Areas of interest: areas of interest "Jiangsu Jinshiyuan Latex Products Co., Ltd. Minfang Road Factory Area"
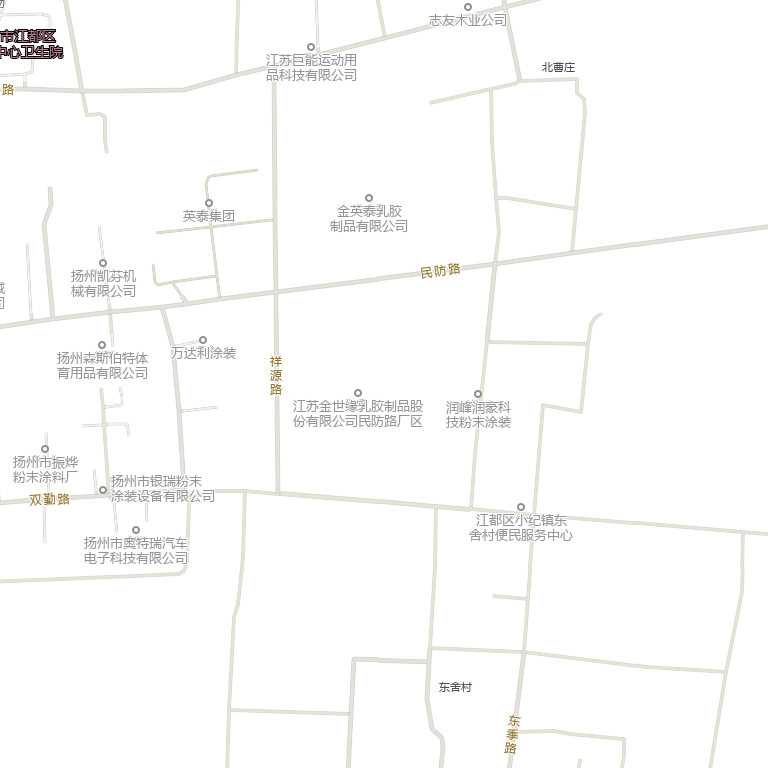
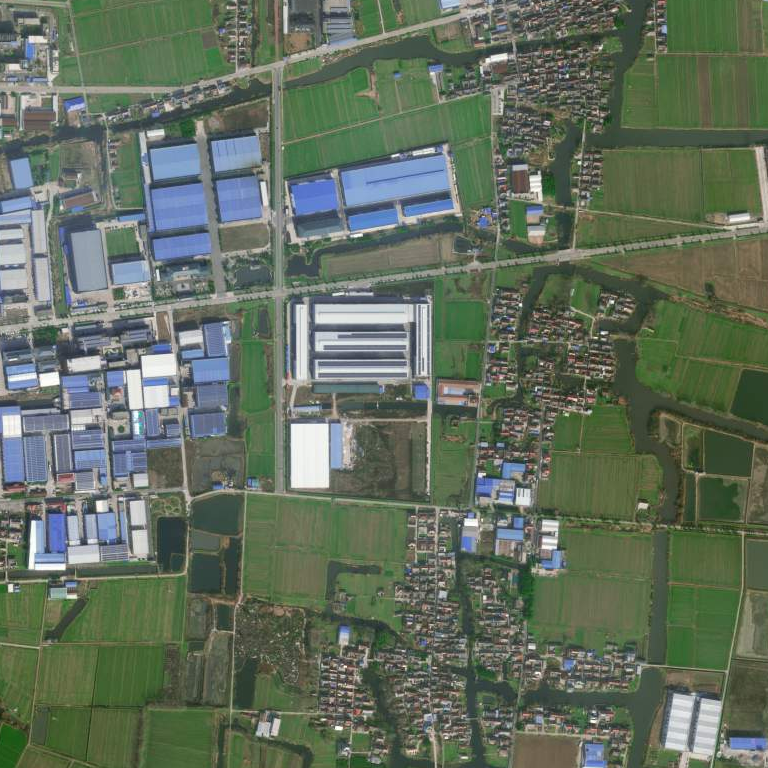